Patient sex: F
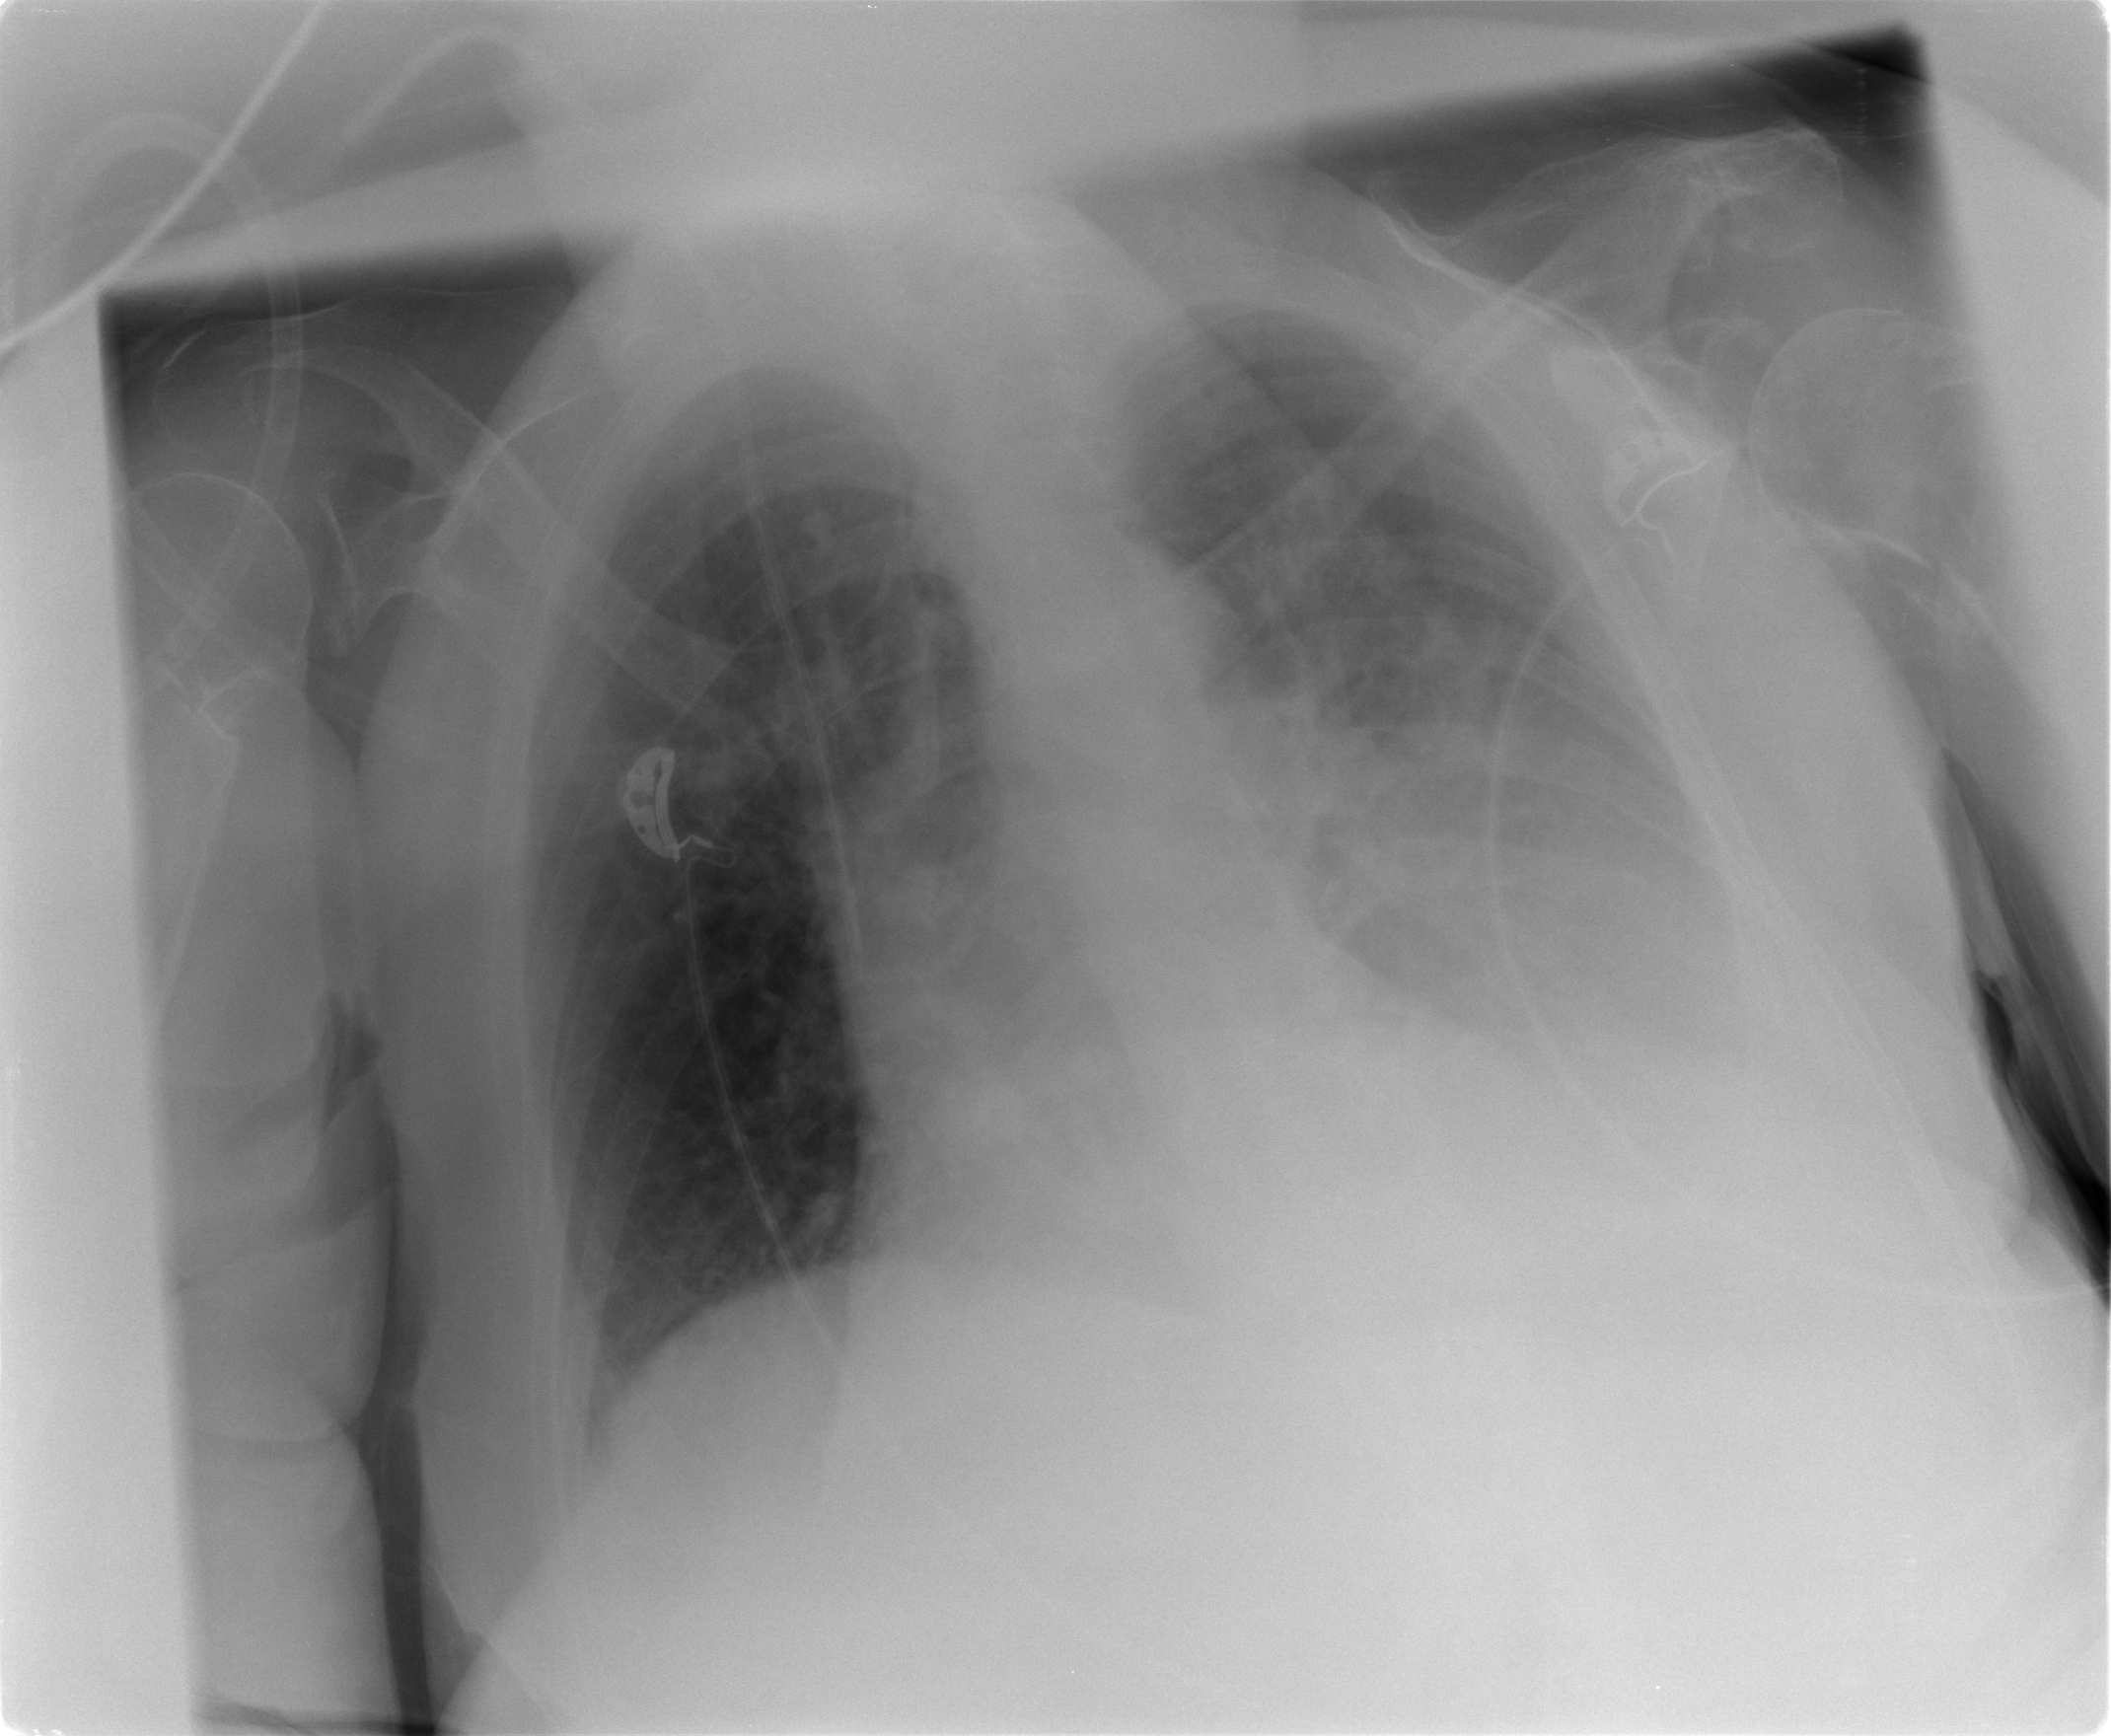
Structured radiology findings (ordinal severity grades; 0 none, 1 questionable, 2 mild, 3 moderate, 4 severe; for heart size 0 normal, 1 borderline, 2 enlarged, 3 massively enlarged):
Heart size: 2
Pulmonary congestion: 0
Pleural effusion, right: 0
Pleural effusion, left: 3
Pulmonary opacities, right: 0
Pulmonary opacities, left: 0
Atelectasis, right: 0
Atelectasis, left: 3